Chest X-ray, PA view. Patient: 20 years old, sex F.
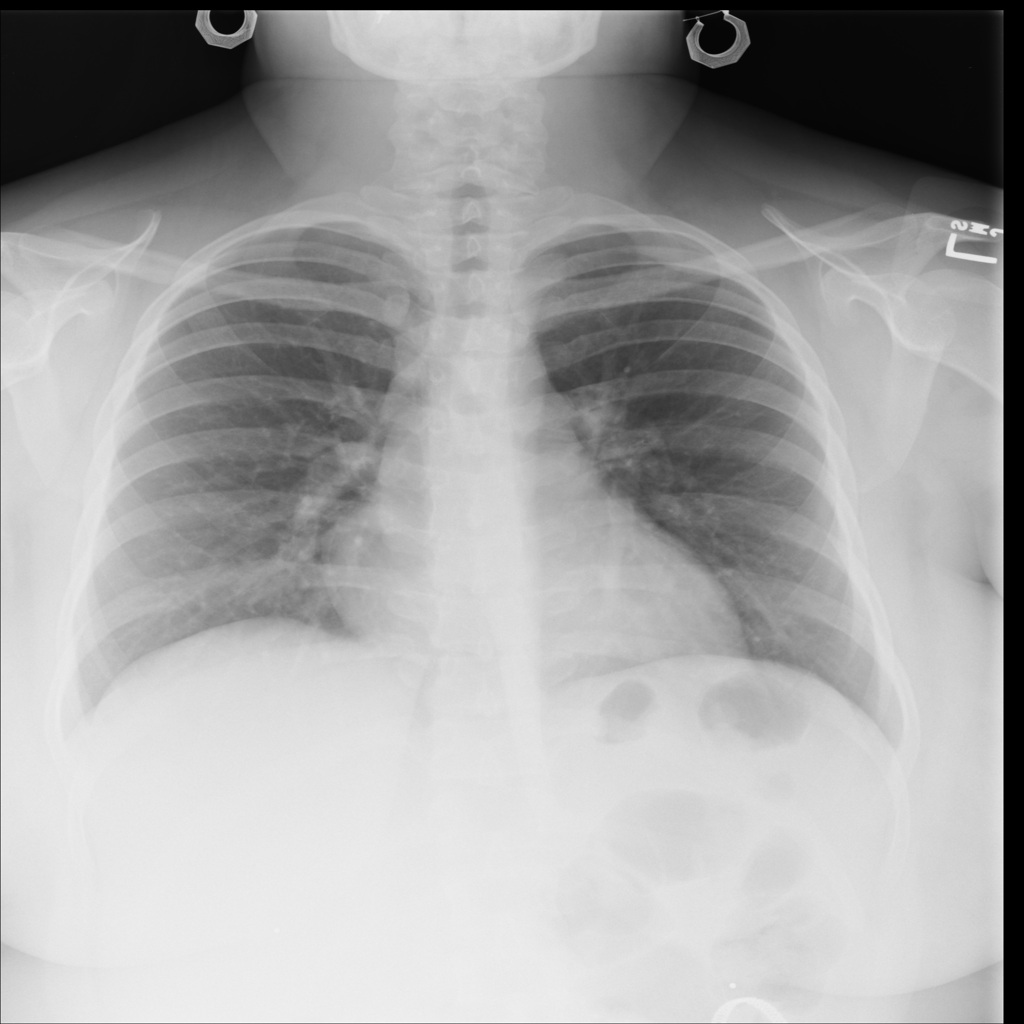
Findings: No Finding